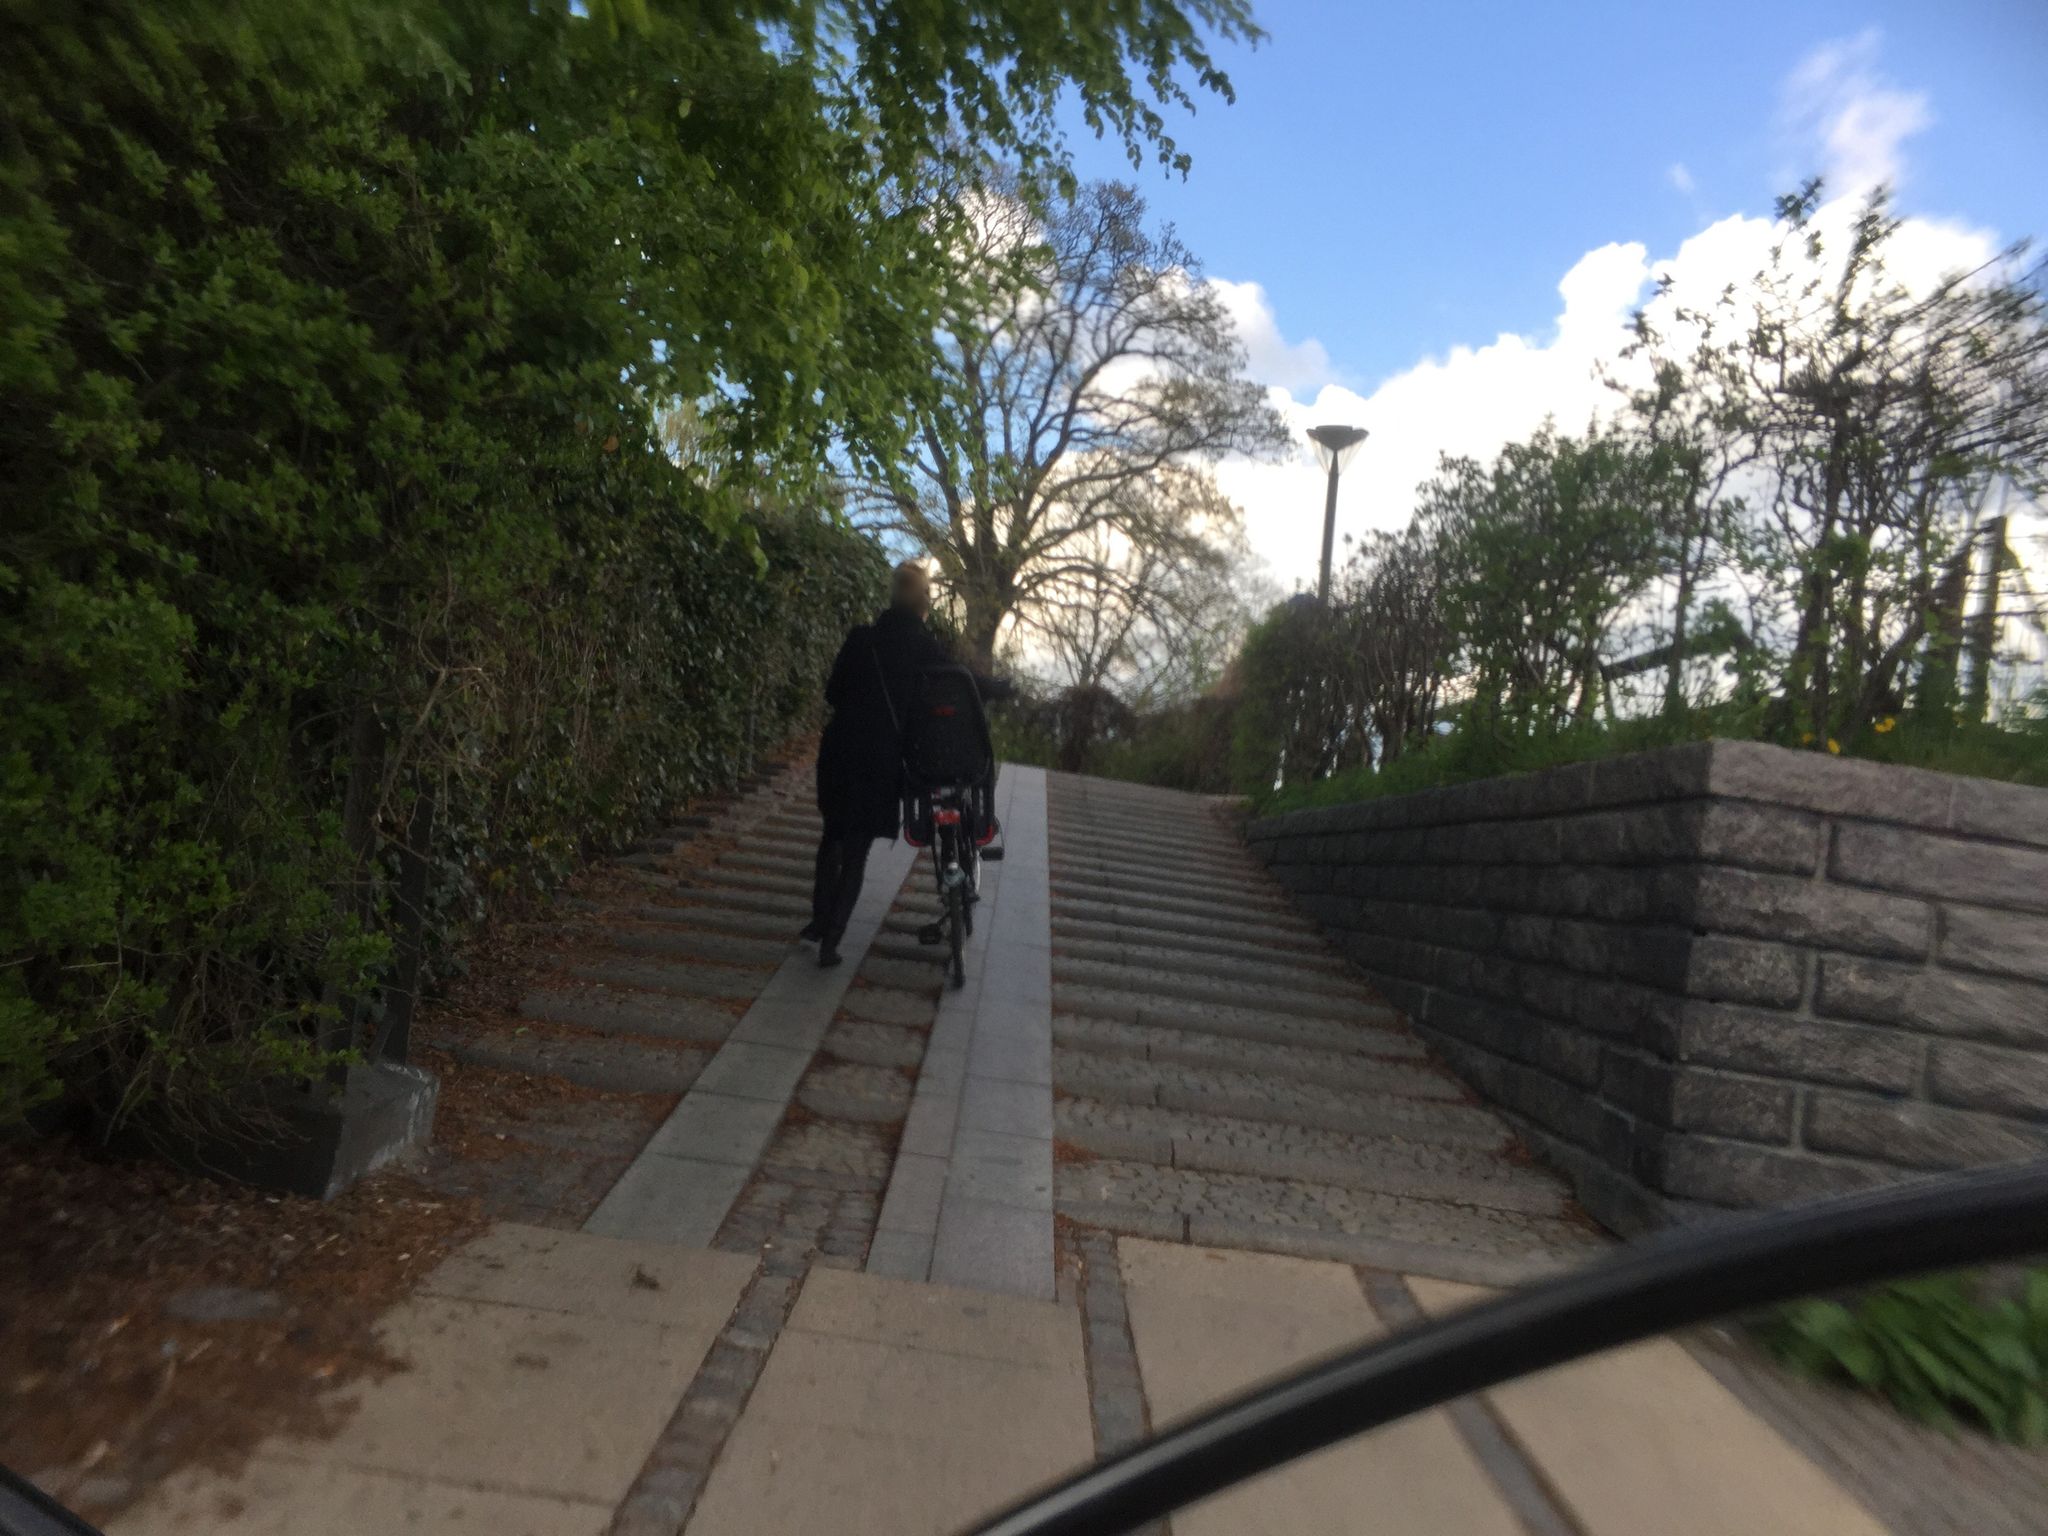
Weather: clear
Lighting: day
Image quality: good
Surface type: walking surface
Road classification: footway, cycleway, steps
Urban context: urban centre
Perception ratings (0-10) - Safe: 4.67, Lively: 6.64, Beautiful: 9.86, Boring: 2.46, Depressing: 0.56, Wealthy: 5.36